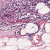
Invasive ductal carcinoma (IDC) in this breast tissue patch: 1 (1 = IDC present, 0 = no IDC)